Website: walmart
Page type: account-selection
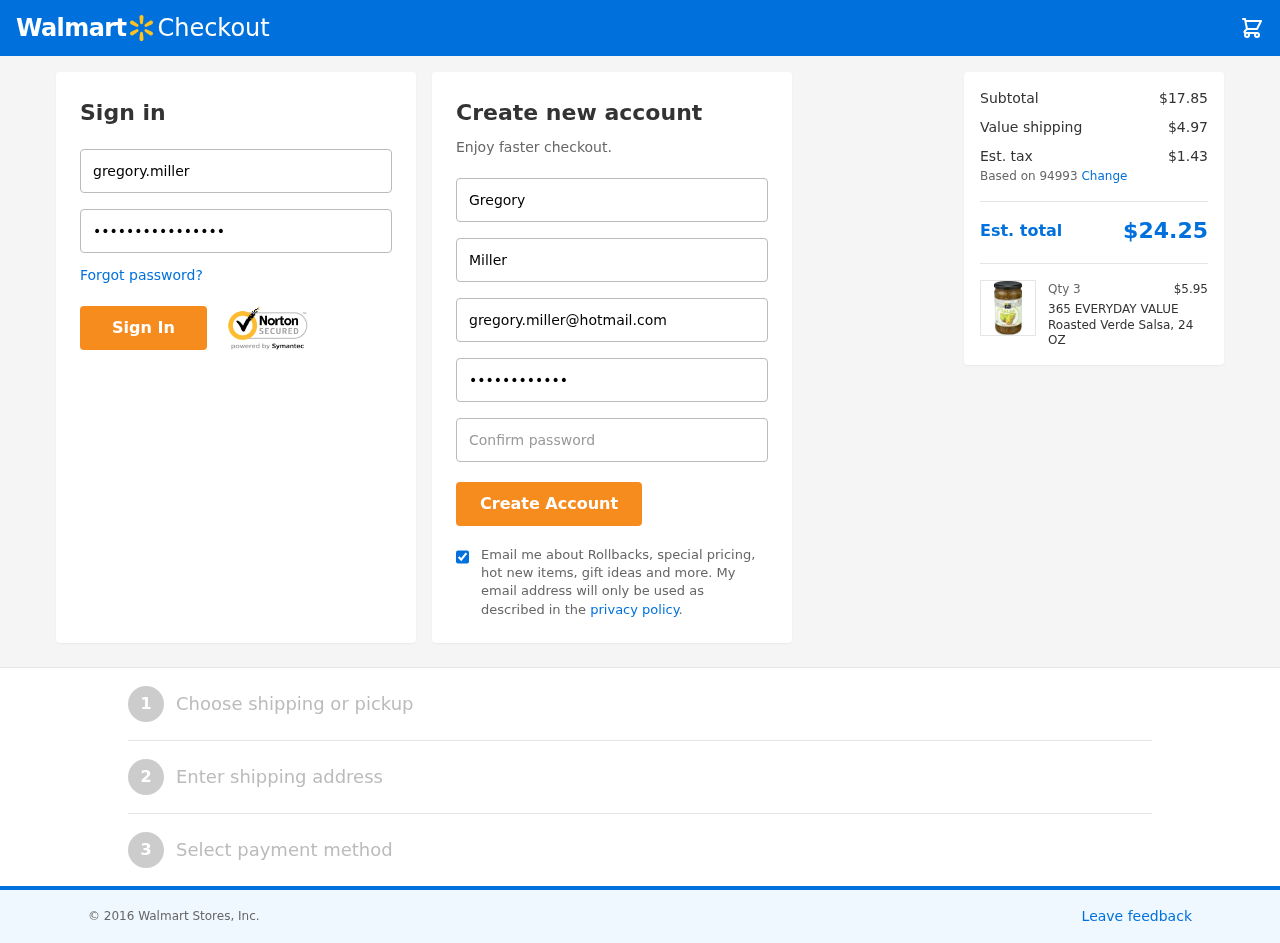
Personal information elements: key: PII_EMAIL
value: gregory.miller@hotmail.com
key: PII_FIRSTNAME
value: Gregory
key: PII_LASTNAME
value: Miller
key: PII_LOGIN_USERNAME
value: gregory.miller
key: PII_POSTCODE
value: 94993
Product elements: key: PRODUCT1_NAME
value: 365 EVERYDAY VALUE Roasted Verde Salsa, 24 OZ
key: PRODUCT1_PRICE
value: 5.95
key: PRODUCT1_QUANTITY
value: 3
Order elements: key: ORDER_SUBTOTAL
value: $17.85
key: ORDER_SHIPPING_COST
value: $4.97
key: ORDER_TAX
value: $1.43
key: ORDER_TOTAL
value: $24.25